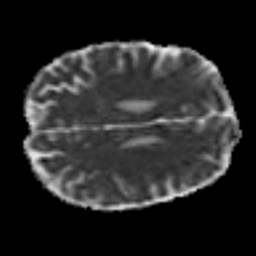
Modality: MD
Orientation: axial
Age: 32
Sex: male
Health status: ill
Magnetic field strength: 3 T
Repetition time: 8.4 s
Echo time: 0.0926 s